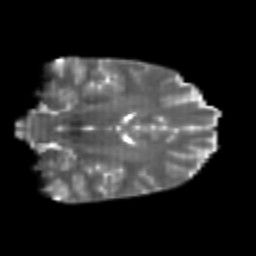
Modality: T2w
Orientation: coronal
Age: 20
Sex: female
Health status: healthy
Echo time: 0.074 s